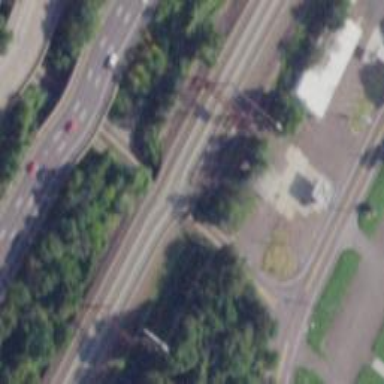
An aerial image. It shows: Bridge over electrified railway with contact lines.